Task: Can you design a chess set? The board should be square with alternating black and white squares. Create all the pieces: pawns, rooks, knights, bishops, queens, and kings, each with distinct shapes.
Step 5198:
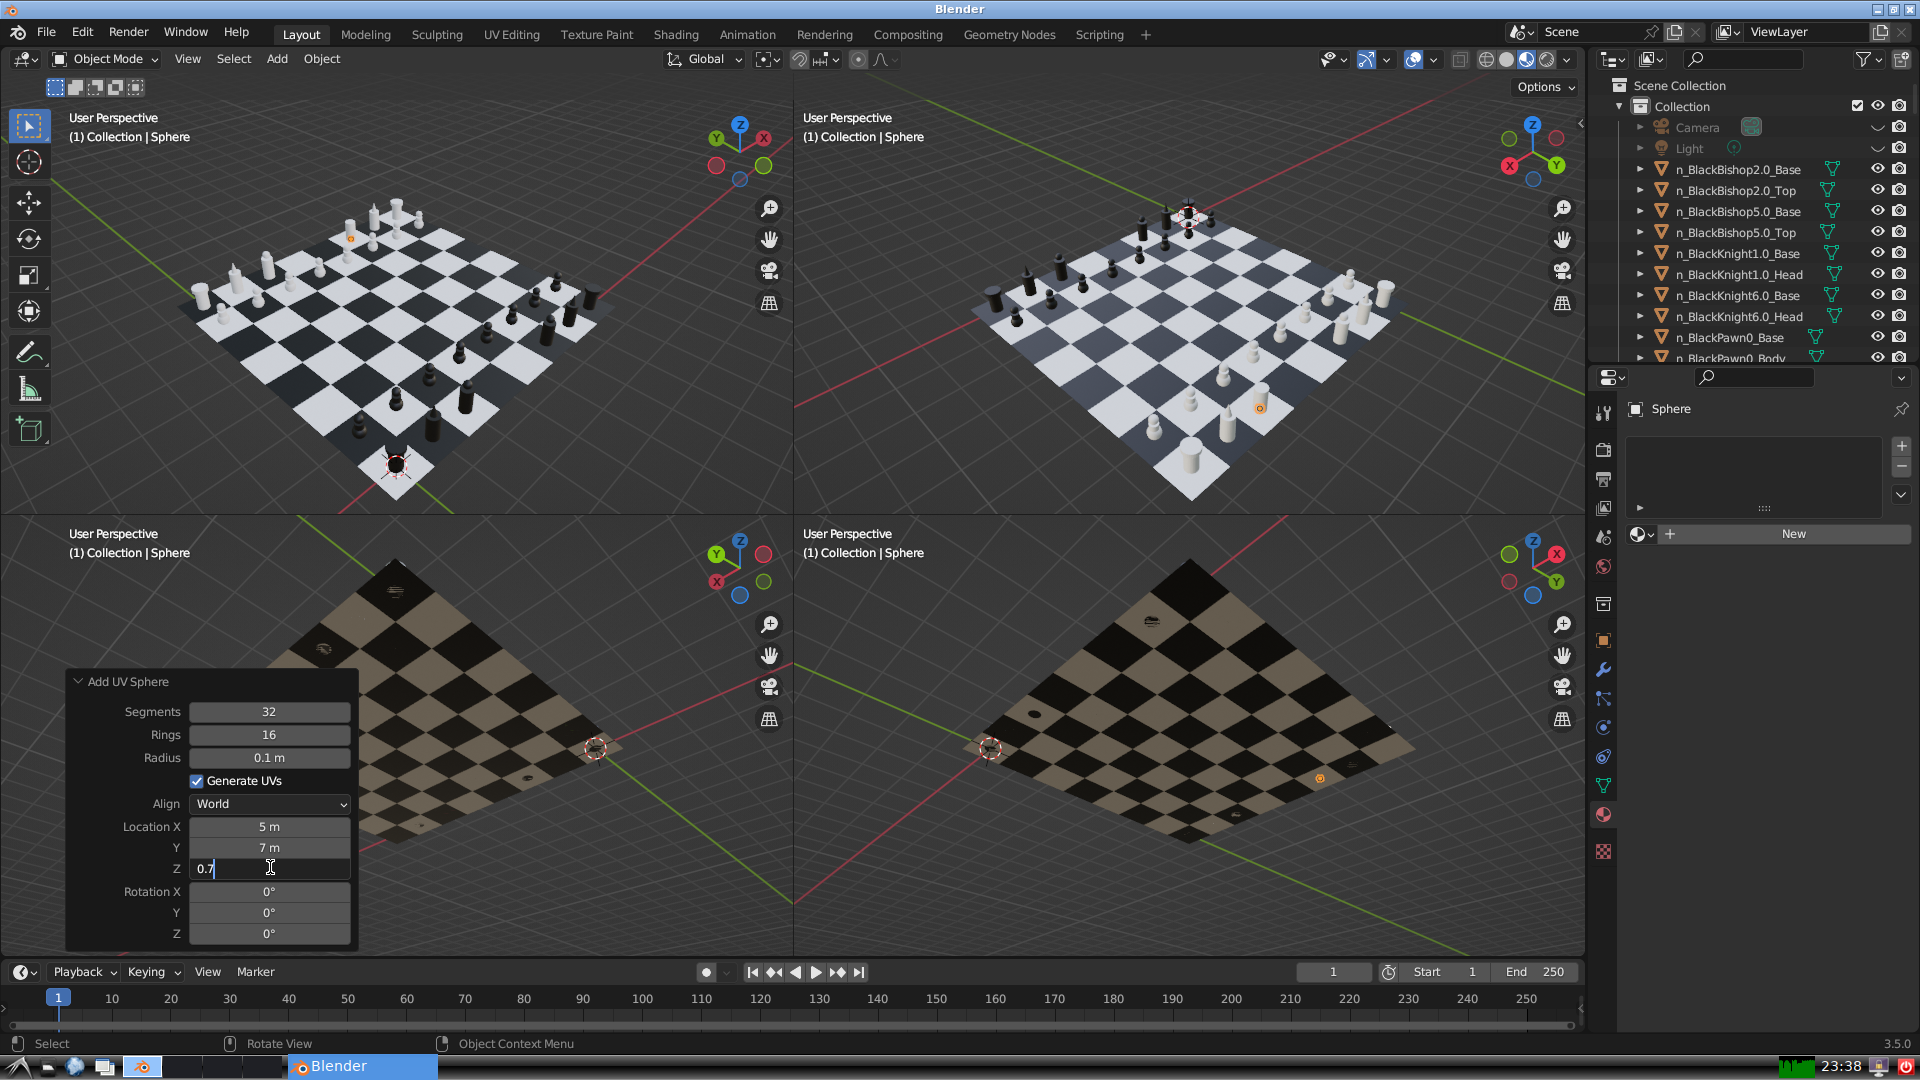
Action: {"key_press": ['Return']}